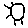
Label: sun